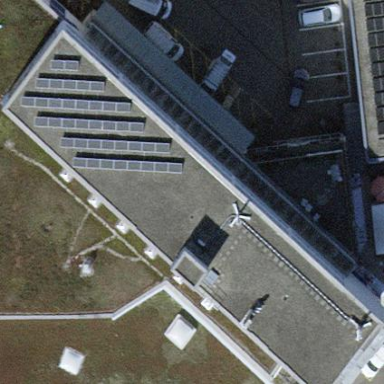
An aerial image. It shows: Building with light grey roof.